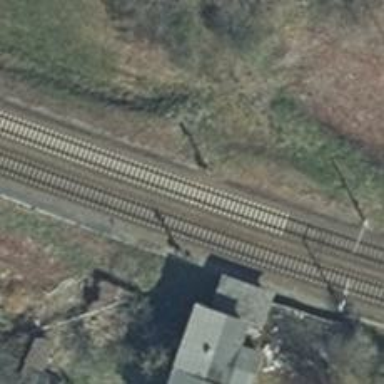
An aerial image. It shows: Railway signal.